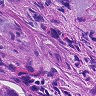
Metastatic tissue present: yes